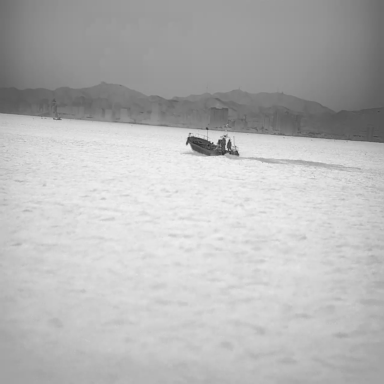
There are two bulk_carriers in the infrared image.